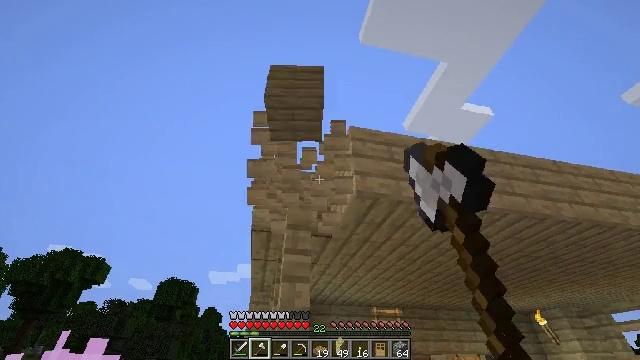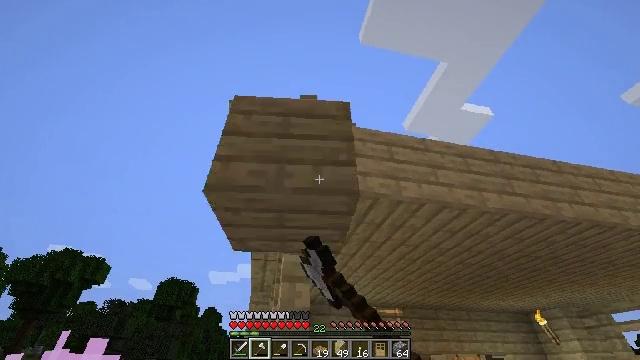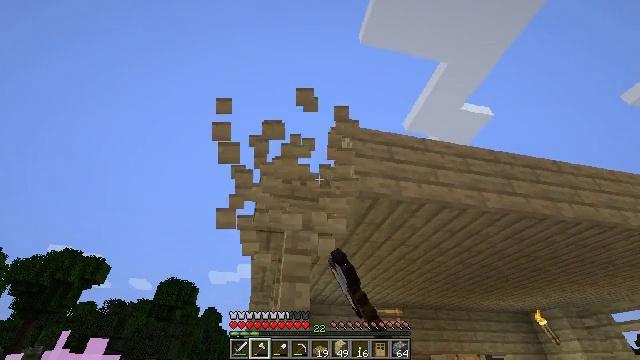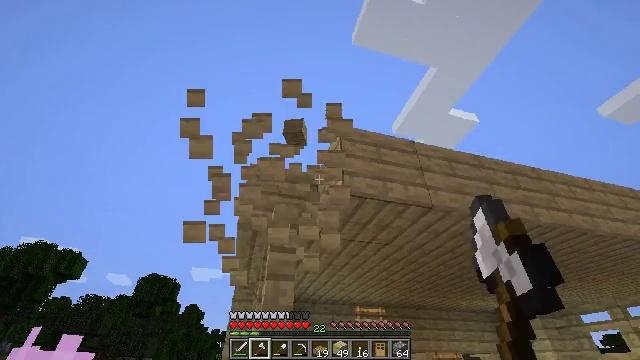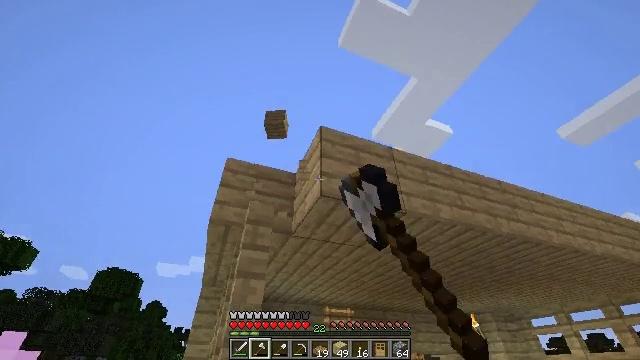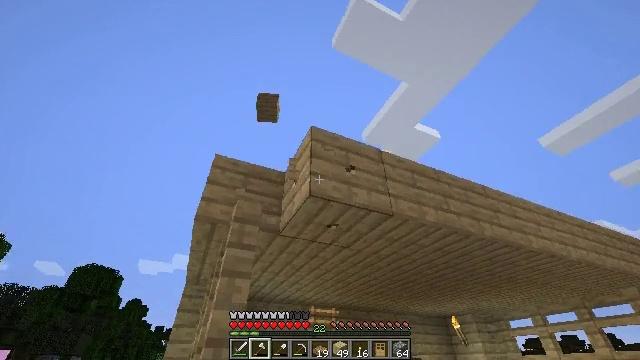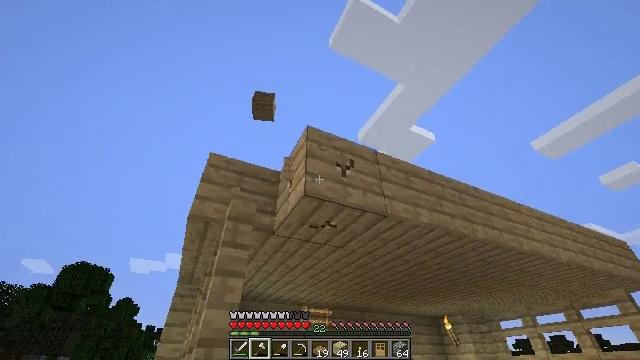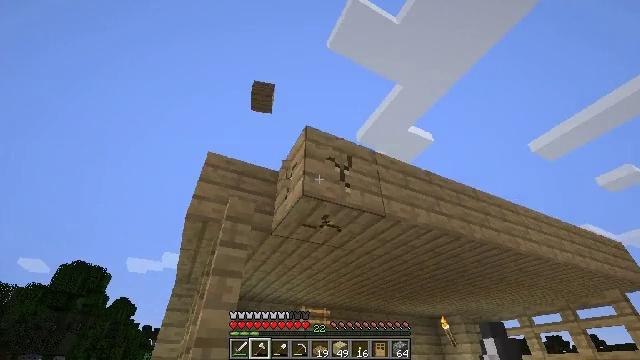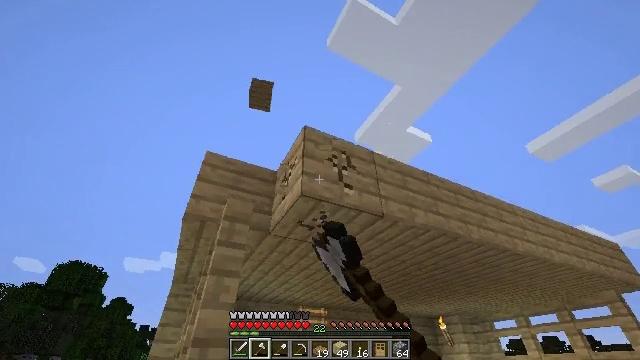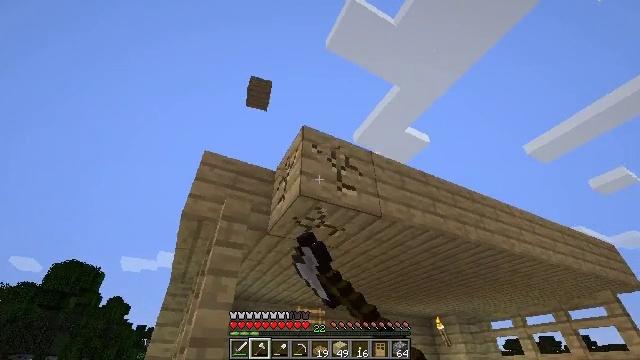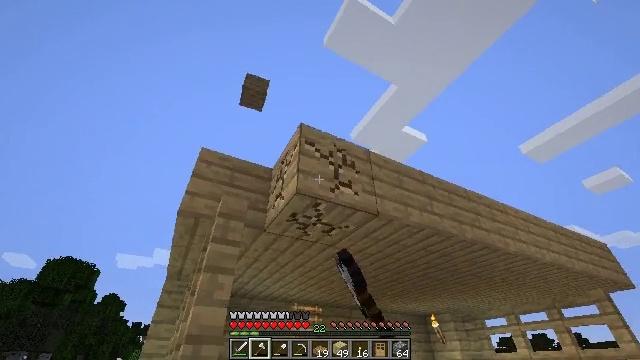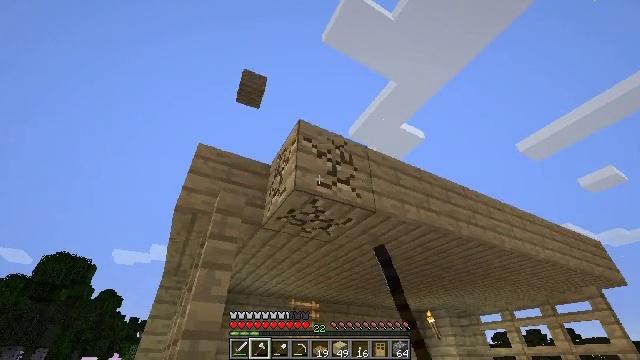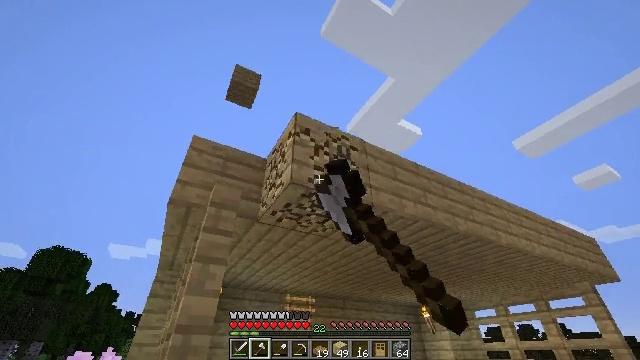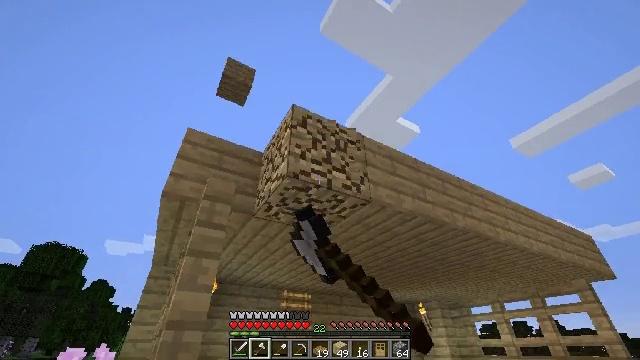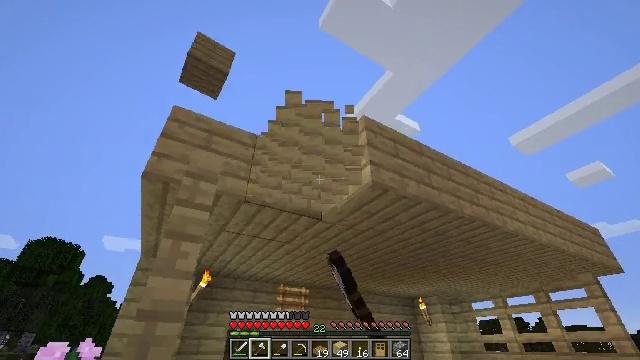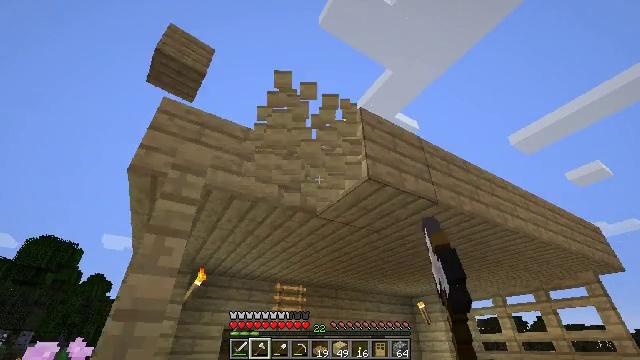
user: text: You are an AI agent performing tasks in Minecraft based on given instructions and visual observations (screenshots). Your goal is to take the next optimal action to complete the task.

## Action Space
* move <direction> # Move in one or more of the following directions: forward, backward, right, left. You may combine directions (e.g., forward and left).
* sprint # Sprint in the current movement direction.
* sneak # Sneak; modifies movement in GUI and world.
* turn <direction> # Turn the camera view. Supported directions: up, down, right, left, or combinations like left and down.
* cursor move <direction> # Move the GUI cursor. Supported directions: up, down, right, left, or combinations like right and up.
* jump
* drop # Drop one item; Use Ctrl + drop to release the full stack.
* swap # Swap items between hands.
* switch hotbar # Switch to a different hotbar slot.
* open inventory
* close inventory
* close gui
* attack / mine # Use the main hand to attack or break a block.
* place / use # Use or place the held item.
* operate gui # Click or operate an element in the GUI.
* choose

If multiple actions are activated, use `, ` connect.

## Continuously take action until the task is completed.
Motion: motion action
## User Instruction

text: Gather some birch planks.
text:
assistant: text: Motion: attack / mine
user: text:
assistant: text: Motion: attack / mine
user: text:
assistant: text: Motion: turn right, attack / mine
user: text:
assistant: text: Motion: turn right, attack / mine
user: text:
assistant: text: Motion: turn right, attack / mine
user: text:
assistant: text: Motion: turn right, attack / mine
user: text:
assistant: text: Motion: attack / mine
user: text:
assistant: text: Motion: attack / mine
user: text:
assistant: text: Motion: attack / mine
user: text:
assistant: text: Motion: attack / mine
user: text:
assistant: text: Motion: attack / mine
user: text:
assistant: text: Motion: move forward, attack / mine
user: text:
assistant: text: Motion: move forward, attack / mine
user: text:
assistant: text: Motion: move forward, attack / mine
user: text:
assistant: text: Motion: move forward and move right, attack / mine
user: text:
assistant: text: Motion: move right, attack / mine
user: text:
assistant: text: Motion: attack / mine
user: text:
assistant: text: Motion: attack / mine
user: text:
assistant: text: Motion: attack / mine
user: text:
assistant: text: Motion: move right, attack / mine
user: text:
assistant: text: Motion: move right, attack / mine
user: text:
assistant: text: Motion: move right, attack / mine
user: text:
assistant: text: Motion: move right, attack / mine
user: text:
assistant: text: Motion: attack / mine
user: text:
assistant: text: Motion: attack / mine
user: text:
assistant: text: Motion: attack / mine
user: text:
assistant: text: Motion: attack / mine
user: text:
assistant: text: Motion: attack / mine
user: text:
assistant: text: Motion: attack / mine
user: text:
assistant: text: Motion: move right, attack / mine